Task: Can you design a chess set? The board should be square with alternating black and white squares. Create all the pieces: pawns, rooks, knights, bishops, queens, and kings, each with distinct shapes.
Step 5090:
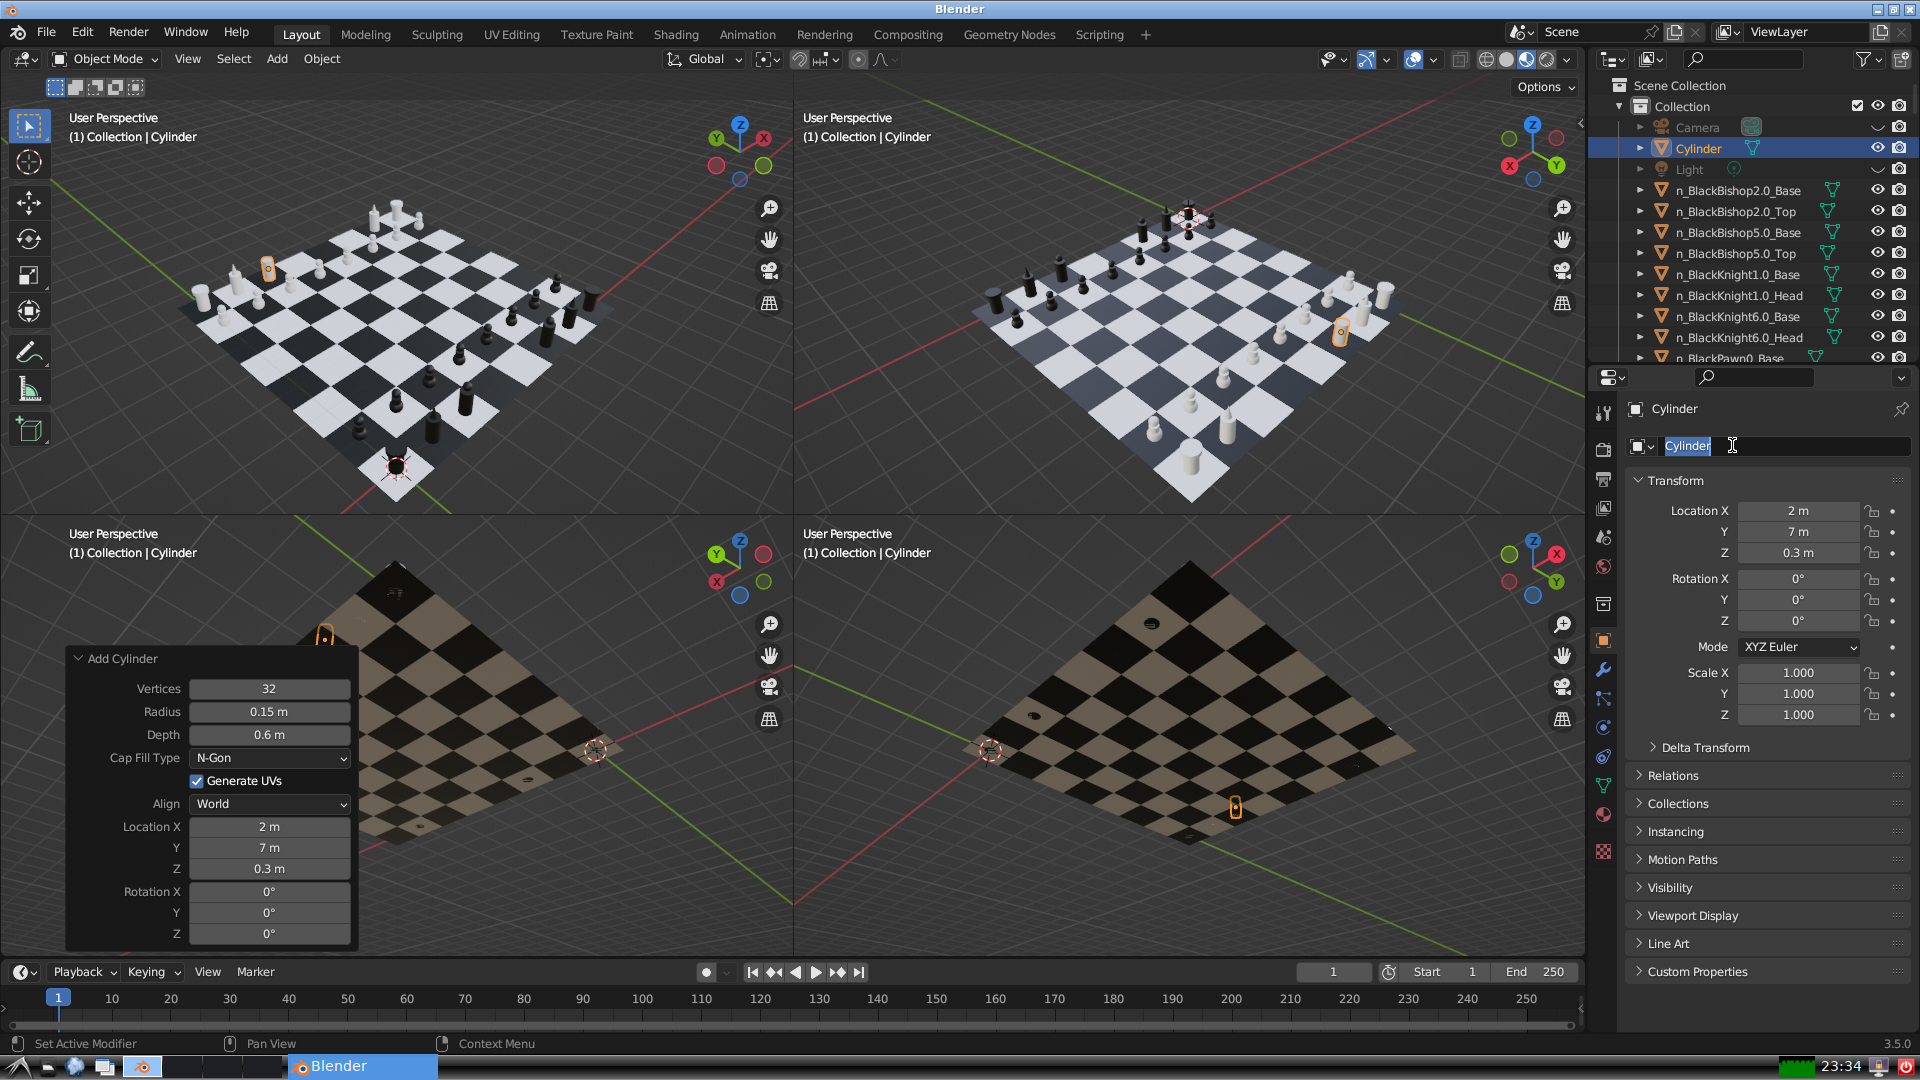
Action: input_text: n_WhiteBishop2.0_Base